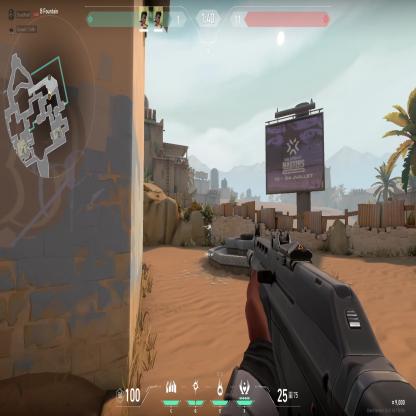
Label: teammate